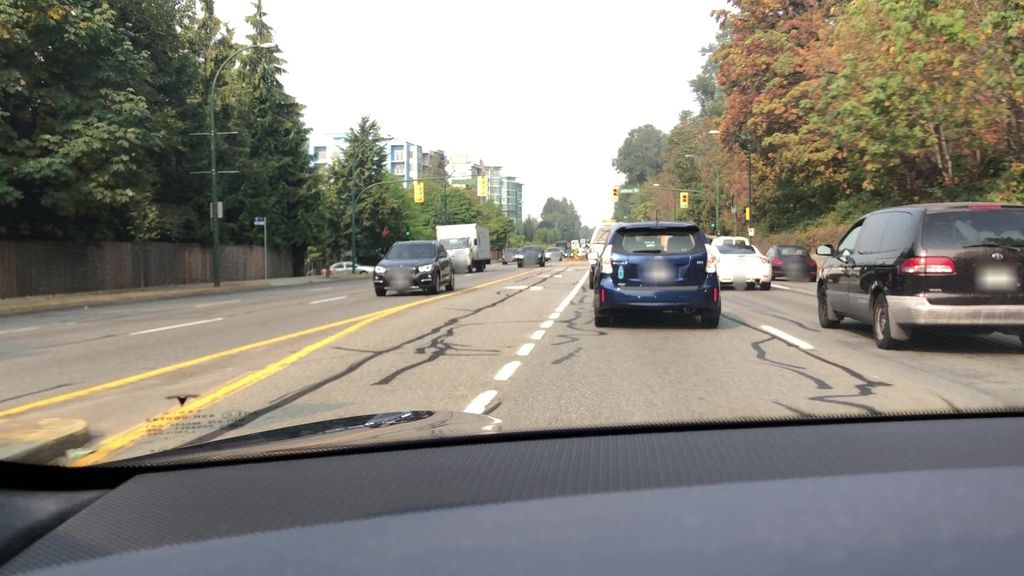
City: vancouver